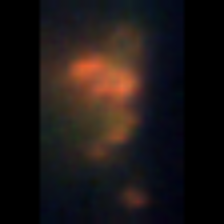
Taxon: Unknown_detritus
Group: Unknown